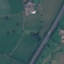
Land use / land cover: Highway